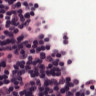
Metastatic tissue present: no